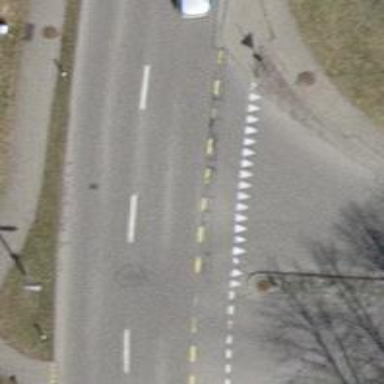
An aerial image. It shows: Tertiary road with asphalt surface. There is separate sidewalk along the road.